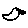
Label: bird